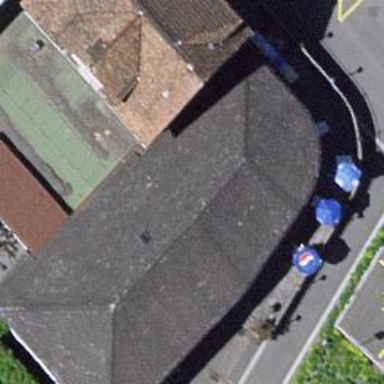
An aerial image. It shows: Restaurant.